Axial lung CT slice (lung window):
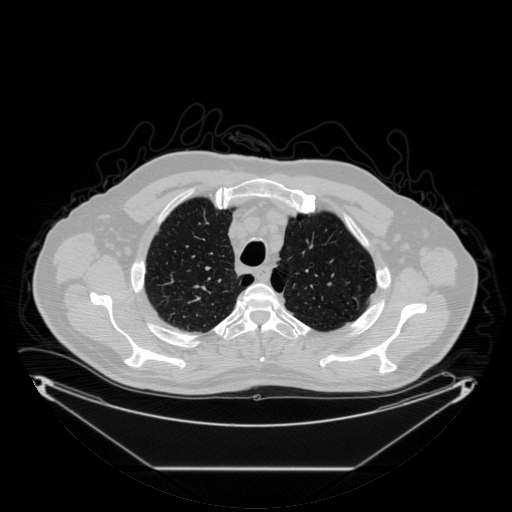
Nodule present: no